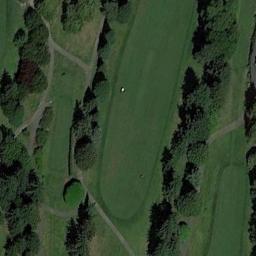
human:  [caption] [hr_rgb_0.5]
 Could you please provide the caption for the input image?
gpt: The golf course has some fairways, Roads and barrier trees and some barrier trees are on both sides of the fairways .

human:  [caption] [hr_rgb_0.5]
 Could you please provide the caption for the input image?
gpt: There are several paths and many trees on a large green lawn on the golf course .

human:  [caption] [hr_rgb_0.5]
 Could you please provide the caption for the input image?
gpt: There are five bunkers in this area, Two winding paths and a small river .

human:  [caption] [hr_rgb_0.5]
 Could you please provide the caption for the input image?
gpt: Many trees are near the golf course .

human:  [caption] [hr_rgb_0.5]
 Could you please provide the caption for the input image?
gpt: There are some trees on the golf course .